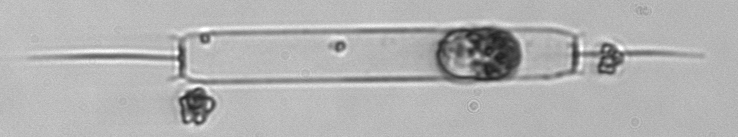
Label: Ditylum_brightwellii